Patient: sex M, age 67
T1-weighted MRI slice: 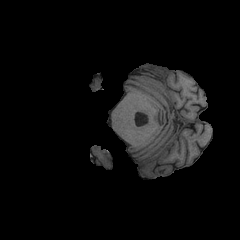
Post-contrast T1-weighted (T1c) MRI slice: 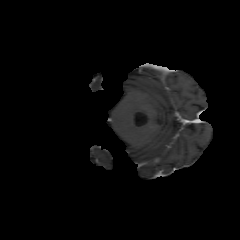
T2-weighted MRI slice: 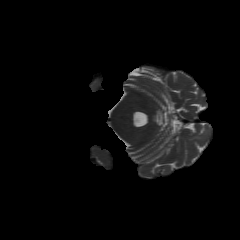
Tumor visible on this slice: no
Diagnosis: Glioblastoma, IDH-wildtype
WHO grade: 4